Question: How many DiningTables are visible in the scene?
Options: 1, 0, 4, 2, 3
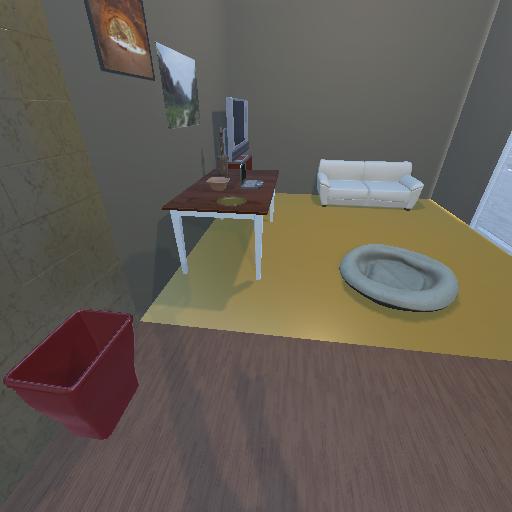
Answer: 1